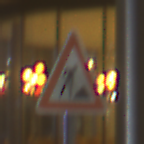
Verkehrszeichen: Arbeitsstelle
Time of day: Night
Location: Outdoor (Urban)
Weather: PartlyCloudy
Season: NotSpecified
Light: Artificial